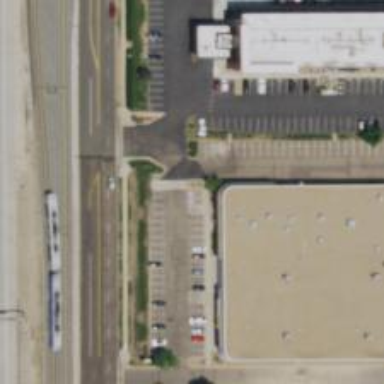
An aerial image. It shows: Parking space.